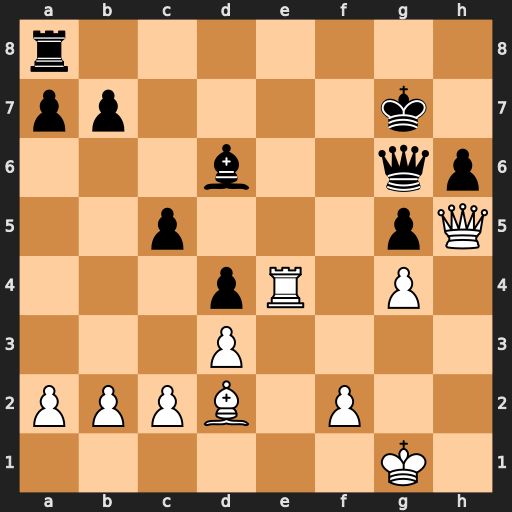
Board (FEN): r7/pp4k1/3b2qp/2p3pQ/3pR1P1/3P4/PPPB1P2/6K1
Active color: w
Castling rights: -
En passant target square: -
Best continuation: Qxg6+ Kxg6 Re6+